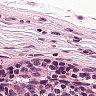
Metastatic tissue present: no